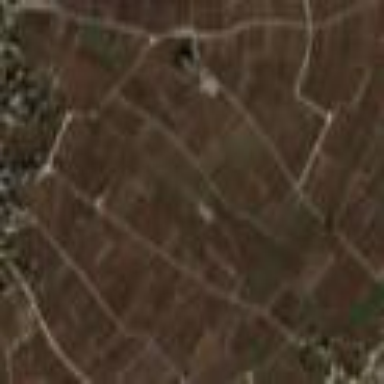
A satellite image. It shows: Vineyard where grapes are grown.